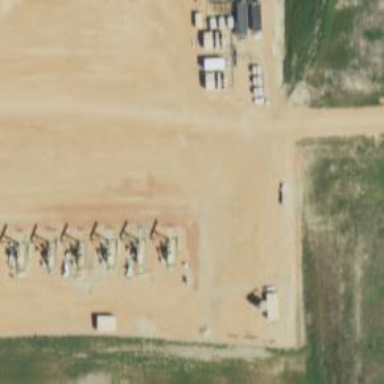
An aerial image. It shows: Petroleum well.